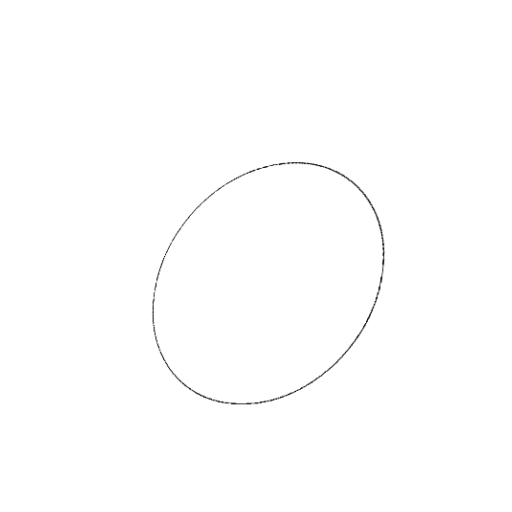
Crossing number: 0